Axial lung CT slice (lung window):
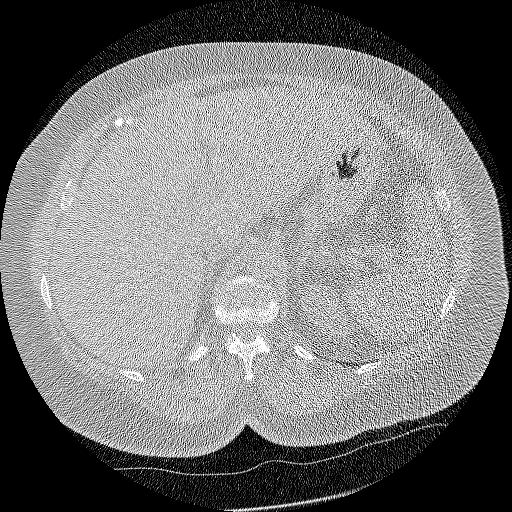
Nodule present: no